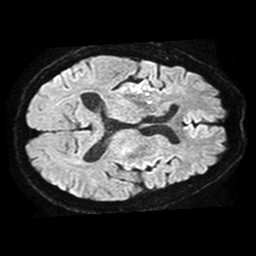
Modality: TRACE
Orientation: axial
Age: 79
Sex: male
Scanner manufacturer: philips
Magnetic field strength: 1.5 T
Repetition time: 3.818 s
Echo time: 0.09719 s